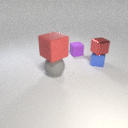
small blue metal cube to the right of large gray rubber sphere